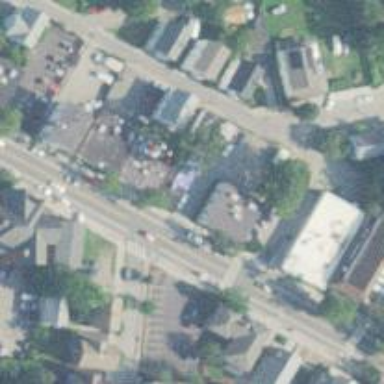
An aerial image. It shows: Convenience shop.